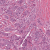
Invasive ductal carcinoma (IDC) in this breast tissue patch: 1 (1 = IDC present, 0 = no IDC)